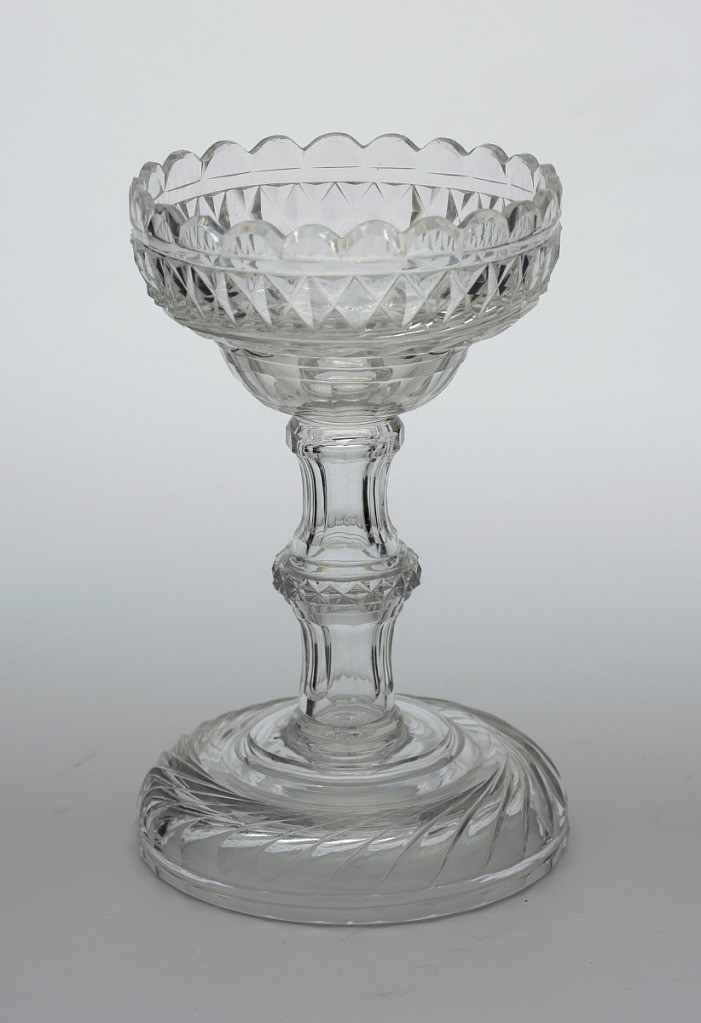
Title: Sweetmeat glass
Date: ca. 1810
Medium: Glass
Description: Everted double ogee bowl cut with flat flutes, blazes, a band of diamonds and a scalloped edge. Fluted stem with diamonds cut ring knop. Broad, circular domed foot has deep cut blazes in a swirl pattern. Pontil mark on bottom.